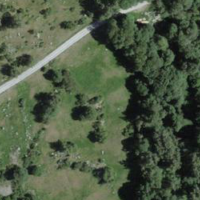
EUNIS habitat code: 23
Species observed at this site:
Lysandra coridon